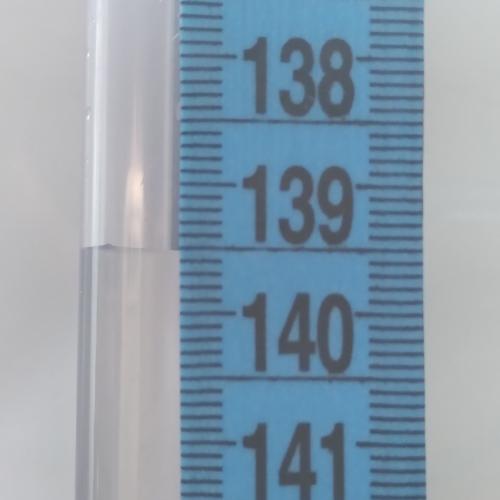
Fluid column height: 139.5 cm